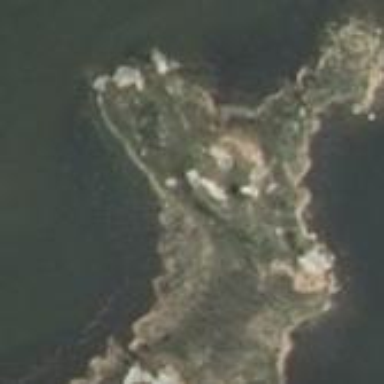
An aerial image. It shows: Islet located along the natural coastline.